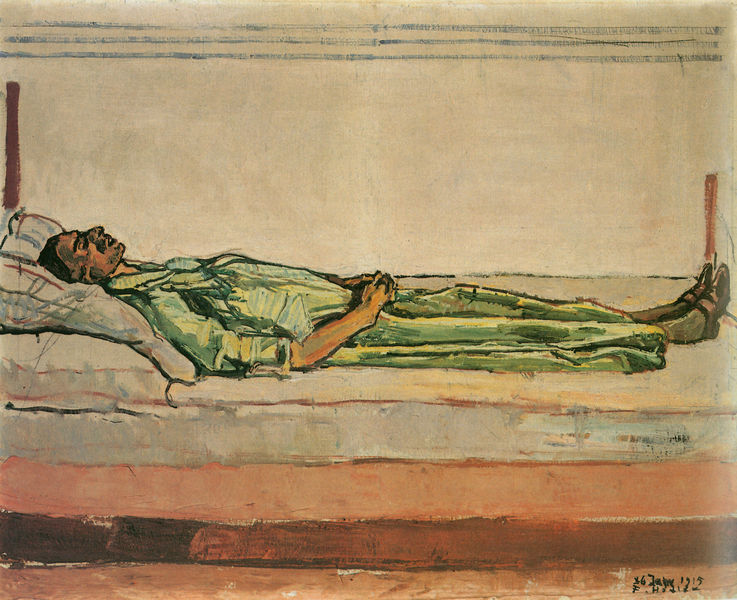
Titel: Die tote Valentine Godé-Darel
Künstler: Ferdinand Hodler
Schlagwörter: gemälde, mann, schlaf, grün, braun, profil, zeichnung, mensch, tod, tot, hände, signatur, ruhe, schlafen, schuhe, kissen, tapete, streifen, bett, wei, krank, kranker, schlafender, bettwäsche, liegender, sterbebett, pyjama, kisen, t, 1915, blaue streifen, ´weiß